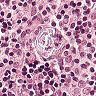
Metastatic tissue present: no